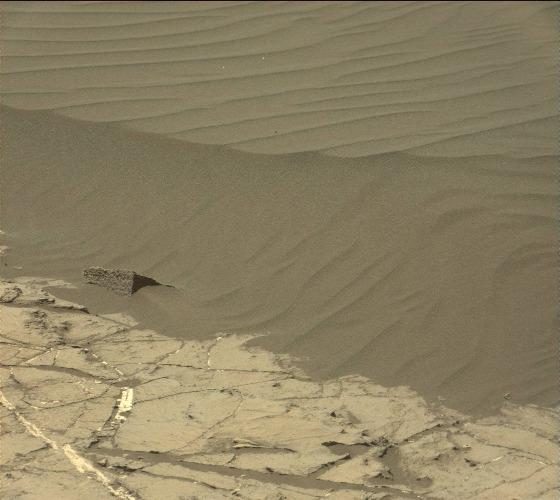
Terrain classes present: Bedrock, Gravel / Sand / Soil, Rock, Shadow